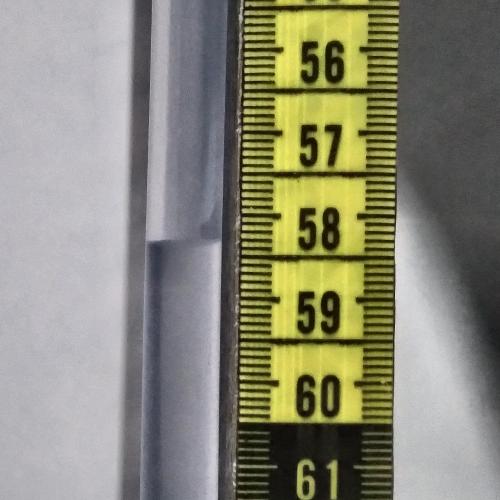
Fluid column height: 58.3 cm